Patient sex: M
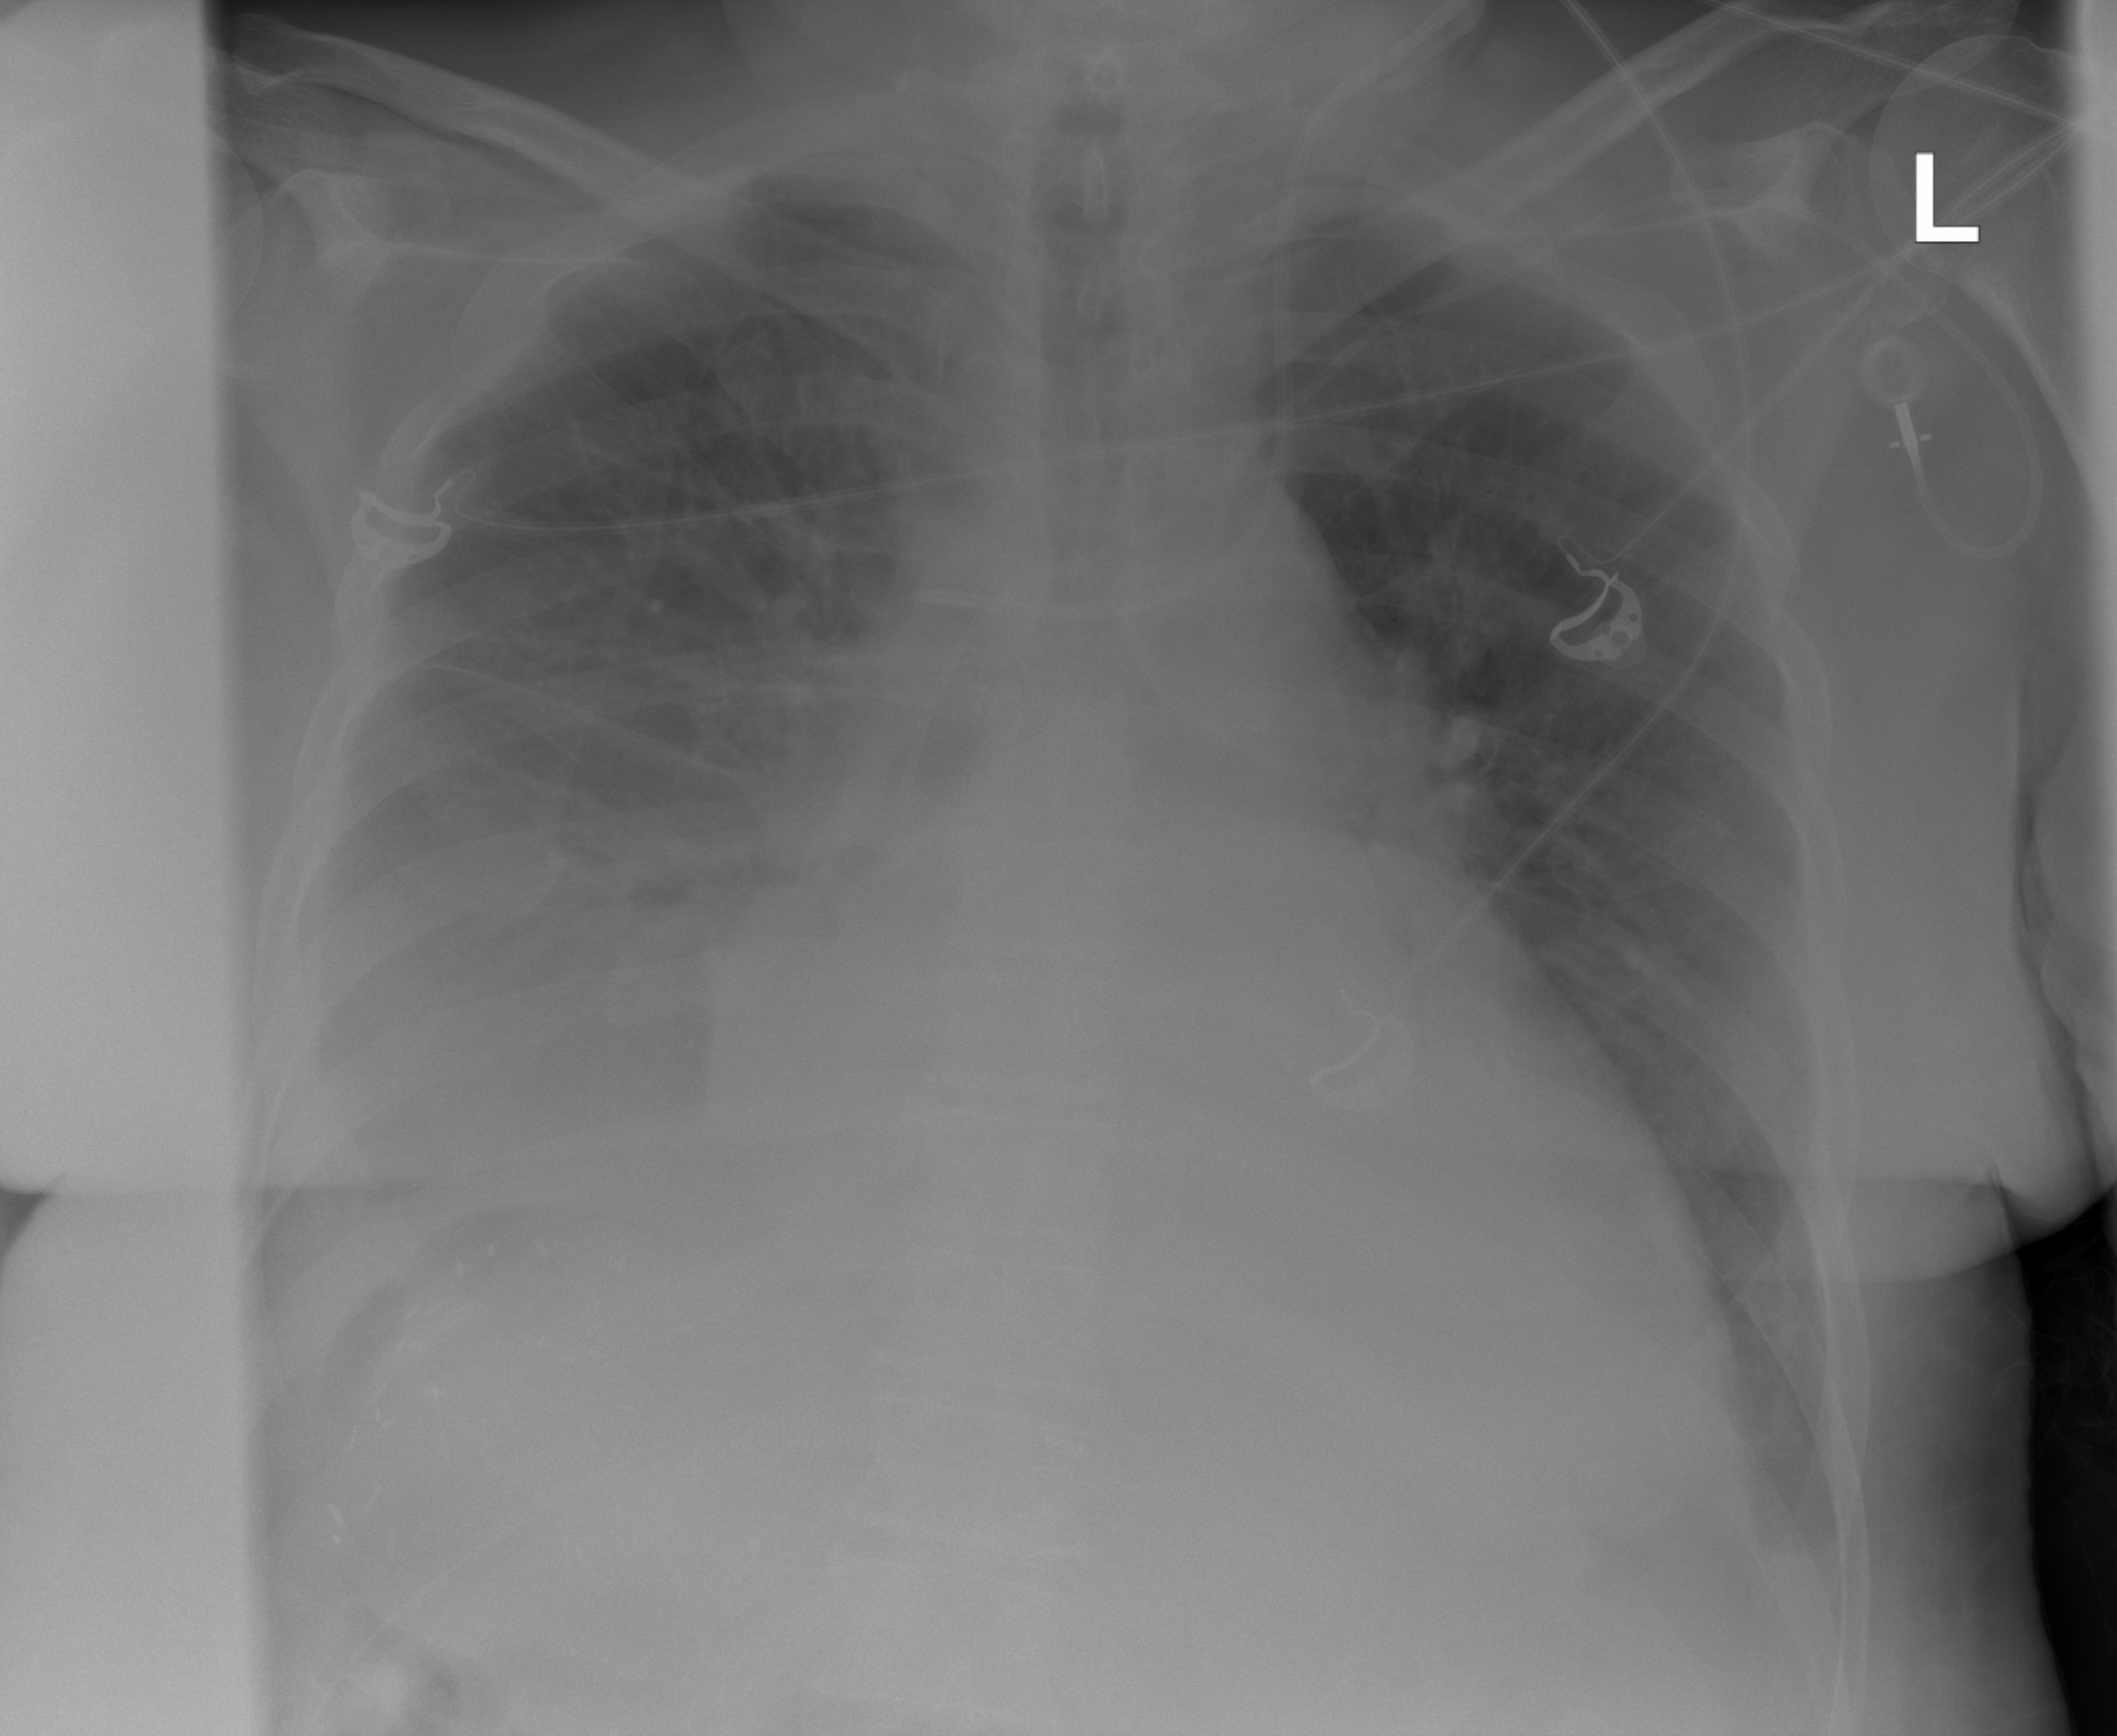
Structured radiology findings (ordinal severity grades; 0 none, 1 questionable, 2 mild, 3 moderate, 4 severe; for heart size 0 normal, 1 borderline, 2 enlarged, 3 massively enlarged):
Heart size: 2
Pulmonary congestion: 0
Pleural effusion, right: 3
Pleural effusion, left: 2
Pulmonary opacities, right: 1
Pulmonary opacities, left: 0
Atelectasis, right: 3
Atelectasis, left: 2